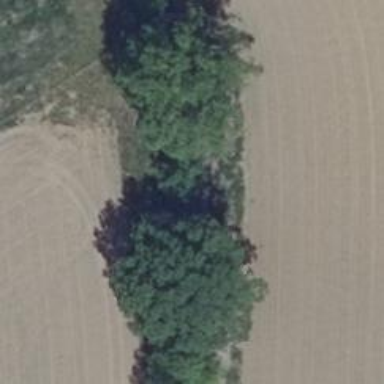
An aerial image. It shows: Hunting stand.